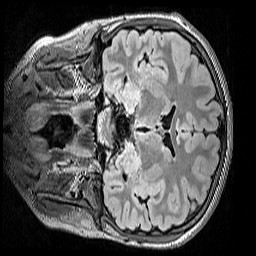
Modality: FLAIR
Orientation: coronal
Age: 10
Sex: male
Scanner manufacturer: siemens
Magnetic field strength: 3 T
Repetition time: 5 s
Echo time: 0.388 s